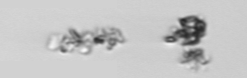
Label: detritus